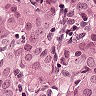
Metastatic tissue present: yes